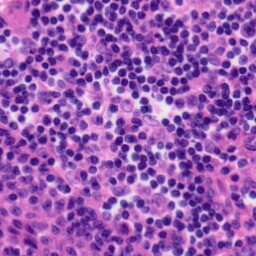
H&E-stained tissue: Tonsil